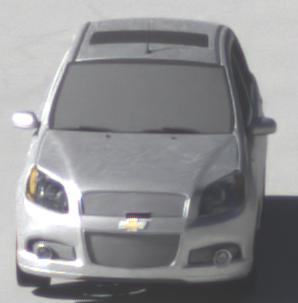
Make: Chevrolet
Model: Aveo 1.2
Detailed model: Aveo
Model produced from: 2008/06
Model produced until: 2011/01
Doors: 3
Color: white
Road condition: dry road
Daytime: morning or afternoon
Contrast: high contrast